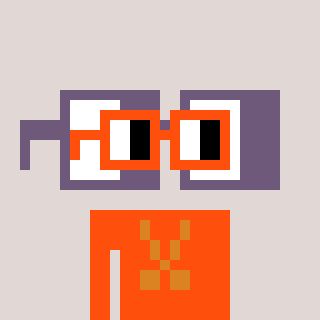
a pixel art character with square orange glasses, a glasses-shaped head and a orange-colored body on a warm background